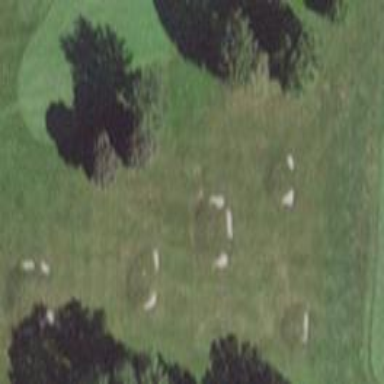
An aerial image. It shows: Grassy area designated as golf fairway.